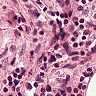
Metastatic tissue present: no